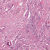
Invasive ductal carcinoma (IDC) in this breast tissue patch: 1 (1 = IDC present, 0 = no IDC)